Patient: sex F, age 77
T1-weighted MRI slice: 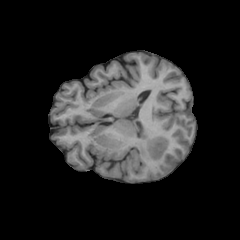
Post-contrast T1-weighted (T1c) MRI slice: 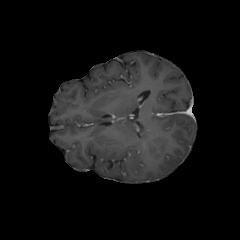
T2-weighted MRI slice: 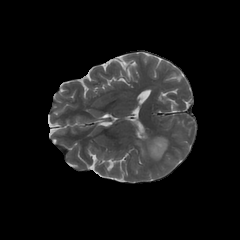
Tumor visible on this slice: yes
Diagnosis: Glioblastoma, IDH-wildtype
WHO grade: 4